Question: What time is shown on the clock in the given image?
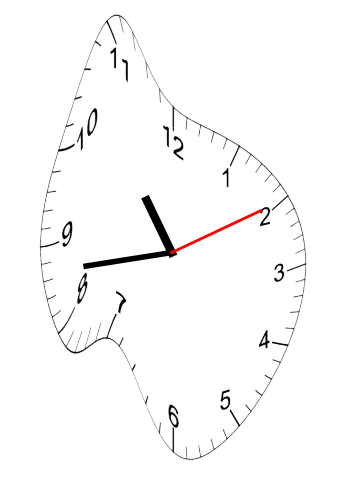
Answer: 10:43:10